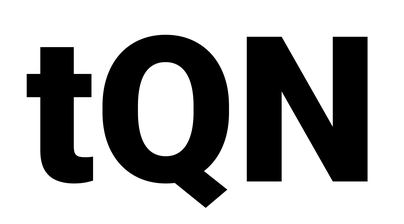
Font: Roboto_Black